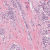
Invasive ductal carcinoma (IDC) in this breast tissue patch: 1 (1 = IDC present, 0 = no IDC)